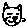
Label: cat